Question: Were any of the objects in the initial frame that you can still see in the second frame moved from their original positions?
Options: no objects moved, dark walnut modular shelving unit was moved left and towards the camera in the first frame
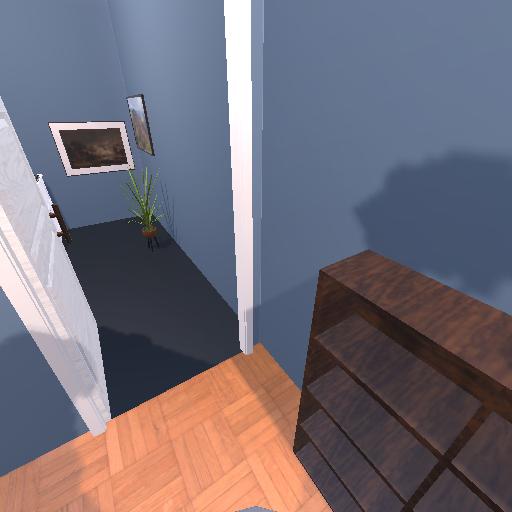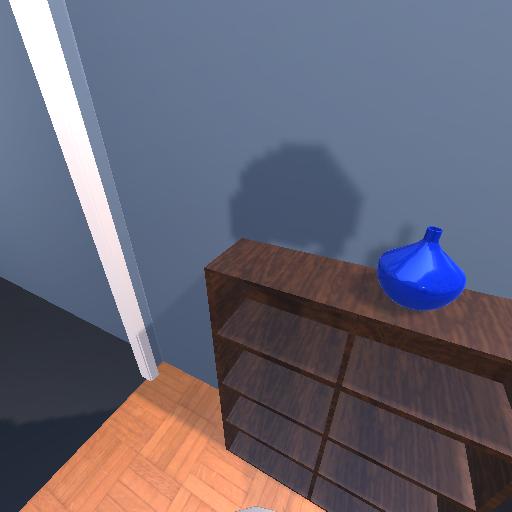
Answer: no objects moved